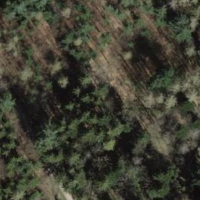
EUNIS habitat code: 44
Species observed at this site:
Epipactis helleborine
Cephalanthera rubra